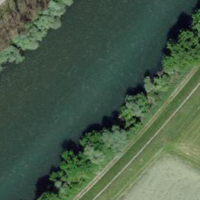
EUNIS habitat code: 15
Species observed at this site:
Calopteryx splendens